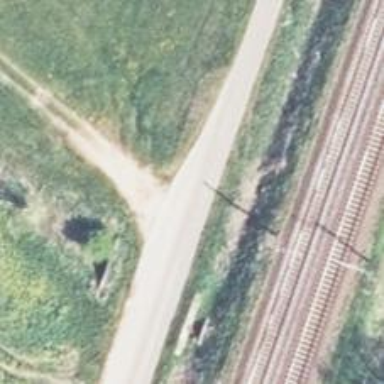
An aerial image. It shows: Grassy track with grade 5 track type.